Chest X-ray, PA view. Patient: 55 years old, sex F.
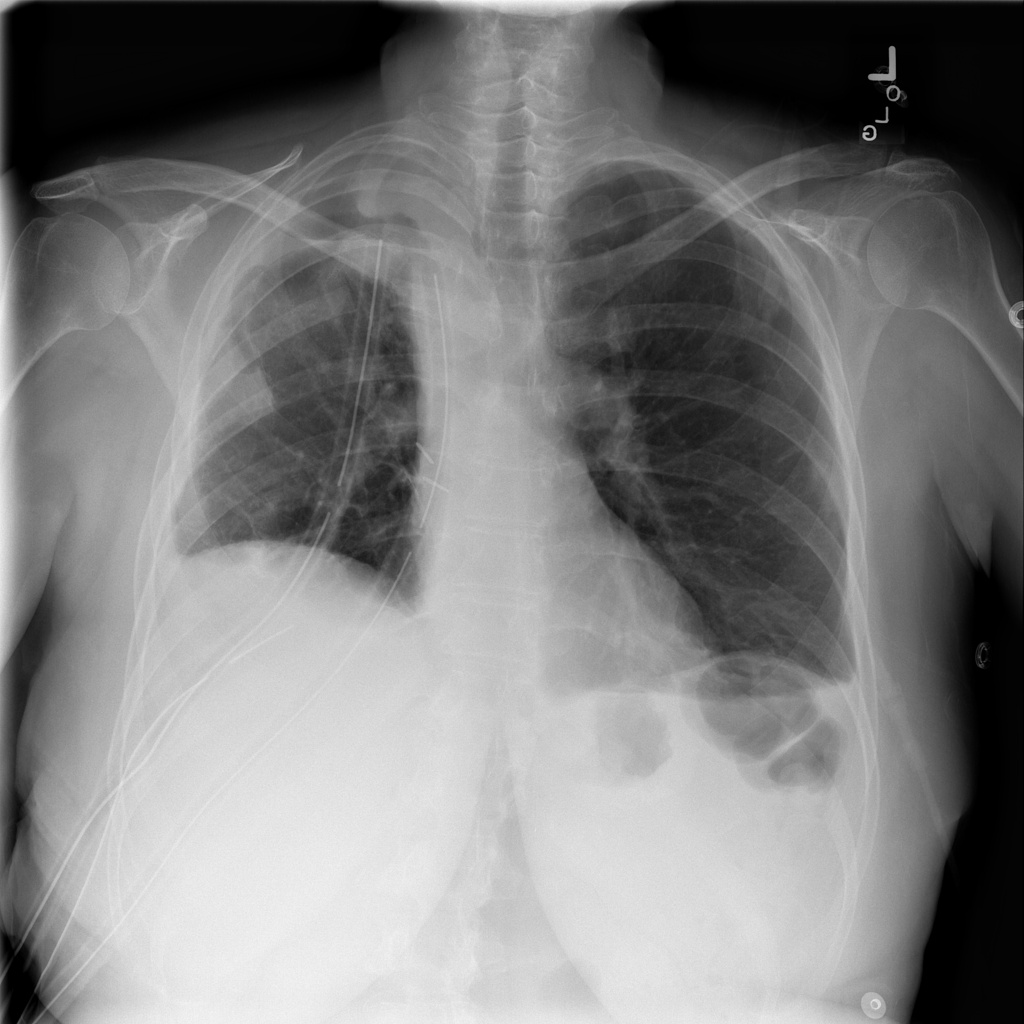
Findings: Effusion